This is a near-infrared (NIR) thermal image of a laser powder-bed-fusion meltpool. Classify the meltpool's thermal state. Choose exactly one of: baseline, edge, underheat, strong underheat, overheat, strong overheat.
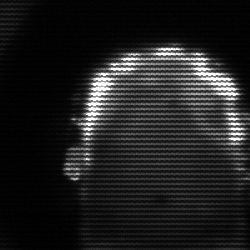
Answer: baseline